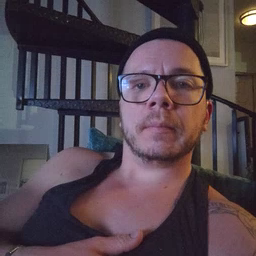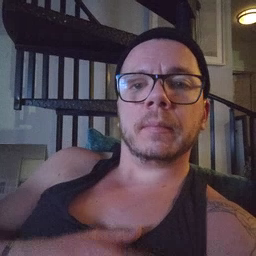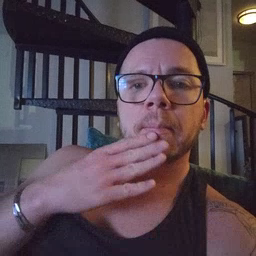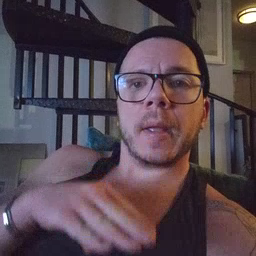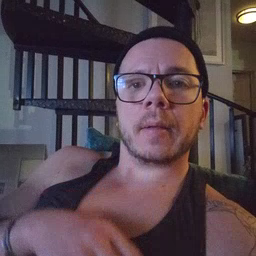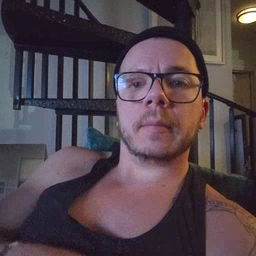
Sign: bad